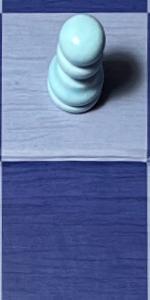
Label: Empty